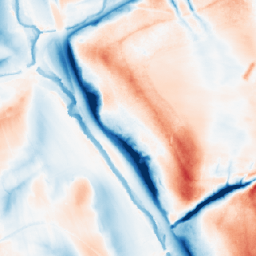
Category: classical
Decomposition family: gaussian_anisotropic
Decomposition parameters: sigma_x: 20
sigma_y: 5
Upsampling method: area
Upsampling parameters: scale: 4
Upsampling scale: 4